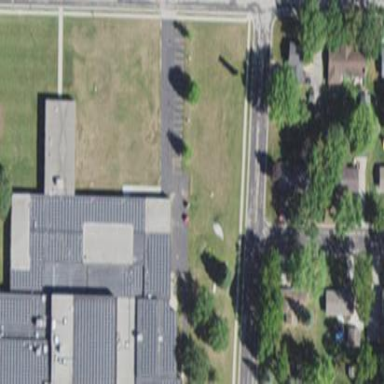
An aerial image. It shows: School building or complex.